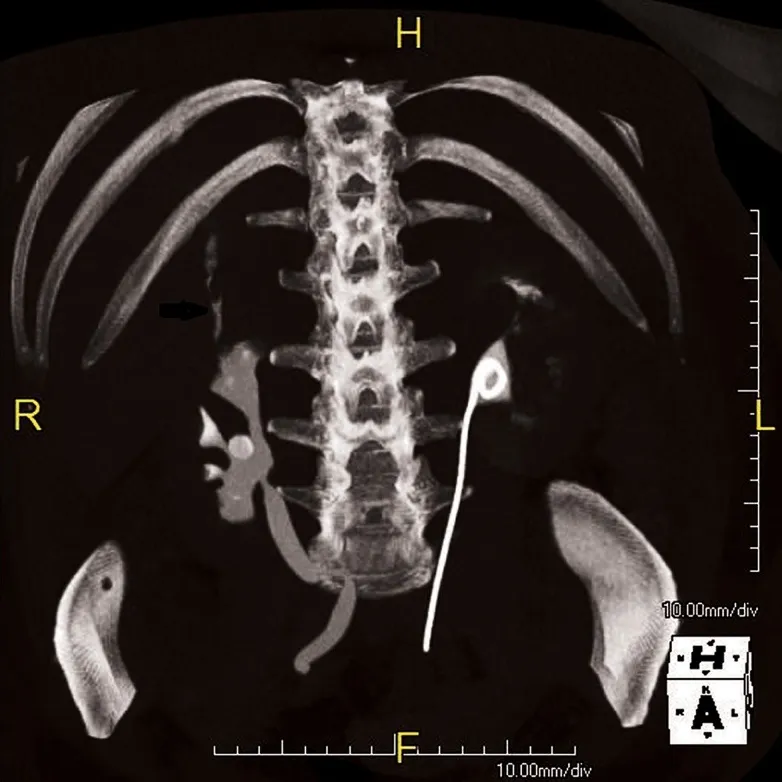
Axial cut of CT abdomen/pelvis with arrow showing fistula. CT, computed tomography.
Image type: radiology (ct)